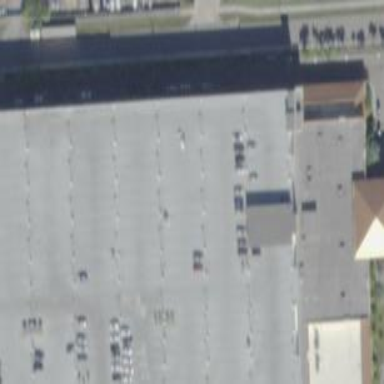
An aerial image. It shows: Building that houses car shop.